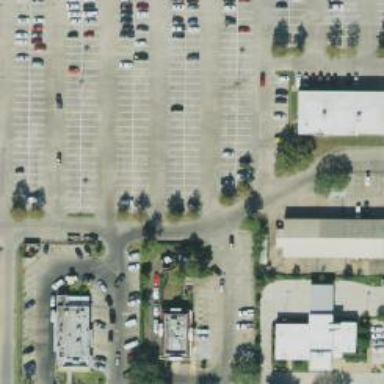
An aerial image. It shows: Parking space.